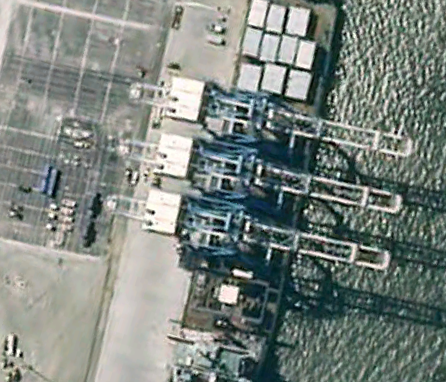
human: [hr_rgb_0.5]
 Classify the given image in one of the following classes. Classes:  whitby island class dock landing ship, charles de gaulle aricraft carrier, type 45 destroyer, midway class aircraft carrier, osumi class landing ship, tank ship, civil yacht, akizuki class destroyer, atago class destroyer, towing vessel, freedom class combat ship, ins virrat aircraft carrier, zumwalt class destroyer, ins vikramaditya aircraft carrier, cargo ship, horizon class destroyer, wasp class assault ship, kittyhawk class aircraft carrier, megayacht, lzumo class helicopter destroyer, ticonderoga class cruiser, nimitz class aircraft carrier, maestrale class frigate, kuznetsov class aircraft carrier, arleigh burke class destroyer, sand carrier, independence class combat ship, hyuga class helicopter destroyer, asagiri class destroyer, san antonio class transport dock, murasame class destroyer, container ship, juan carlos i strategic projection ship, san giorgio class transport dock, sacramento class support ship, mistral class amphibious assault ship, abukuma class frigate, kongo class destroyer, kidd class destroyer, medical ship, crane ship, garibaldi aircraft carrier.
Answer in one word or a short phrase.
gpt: Container ship